Question: I have use the IntelliJ Scala plugin before, in 13 and 13.1. I upgraded to 14, and it doesn't work anymore for my SBT project.
For all Scala standard lib stuff, I see errors like "Cannot find symbol scala.Option".
<URL> says I need to have the Scala facet for my module. I looked in facets, and Scala wasn't an option.

I've uninstalled IntelliJ and the Scala plugin and my settings and the projects files multiple times, but still happens.
How do I fix this?
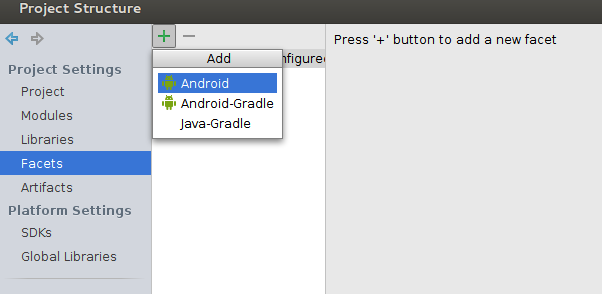
Answer: I fixed this by using the nightly builds of the Scala plugin.
The fixes have now been incorporated into the stable versions.